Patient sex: F
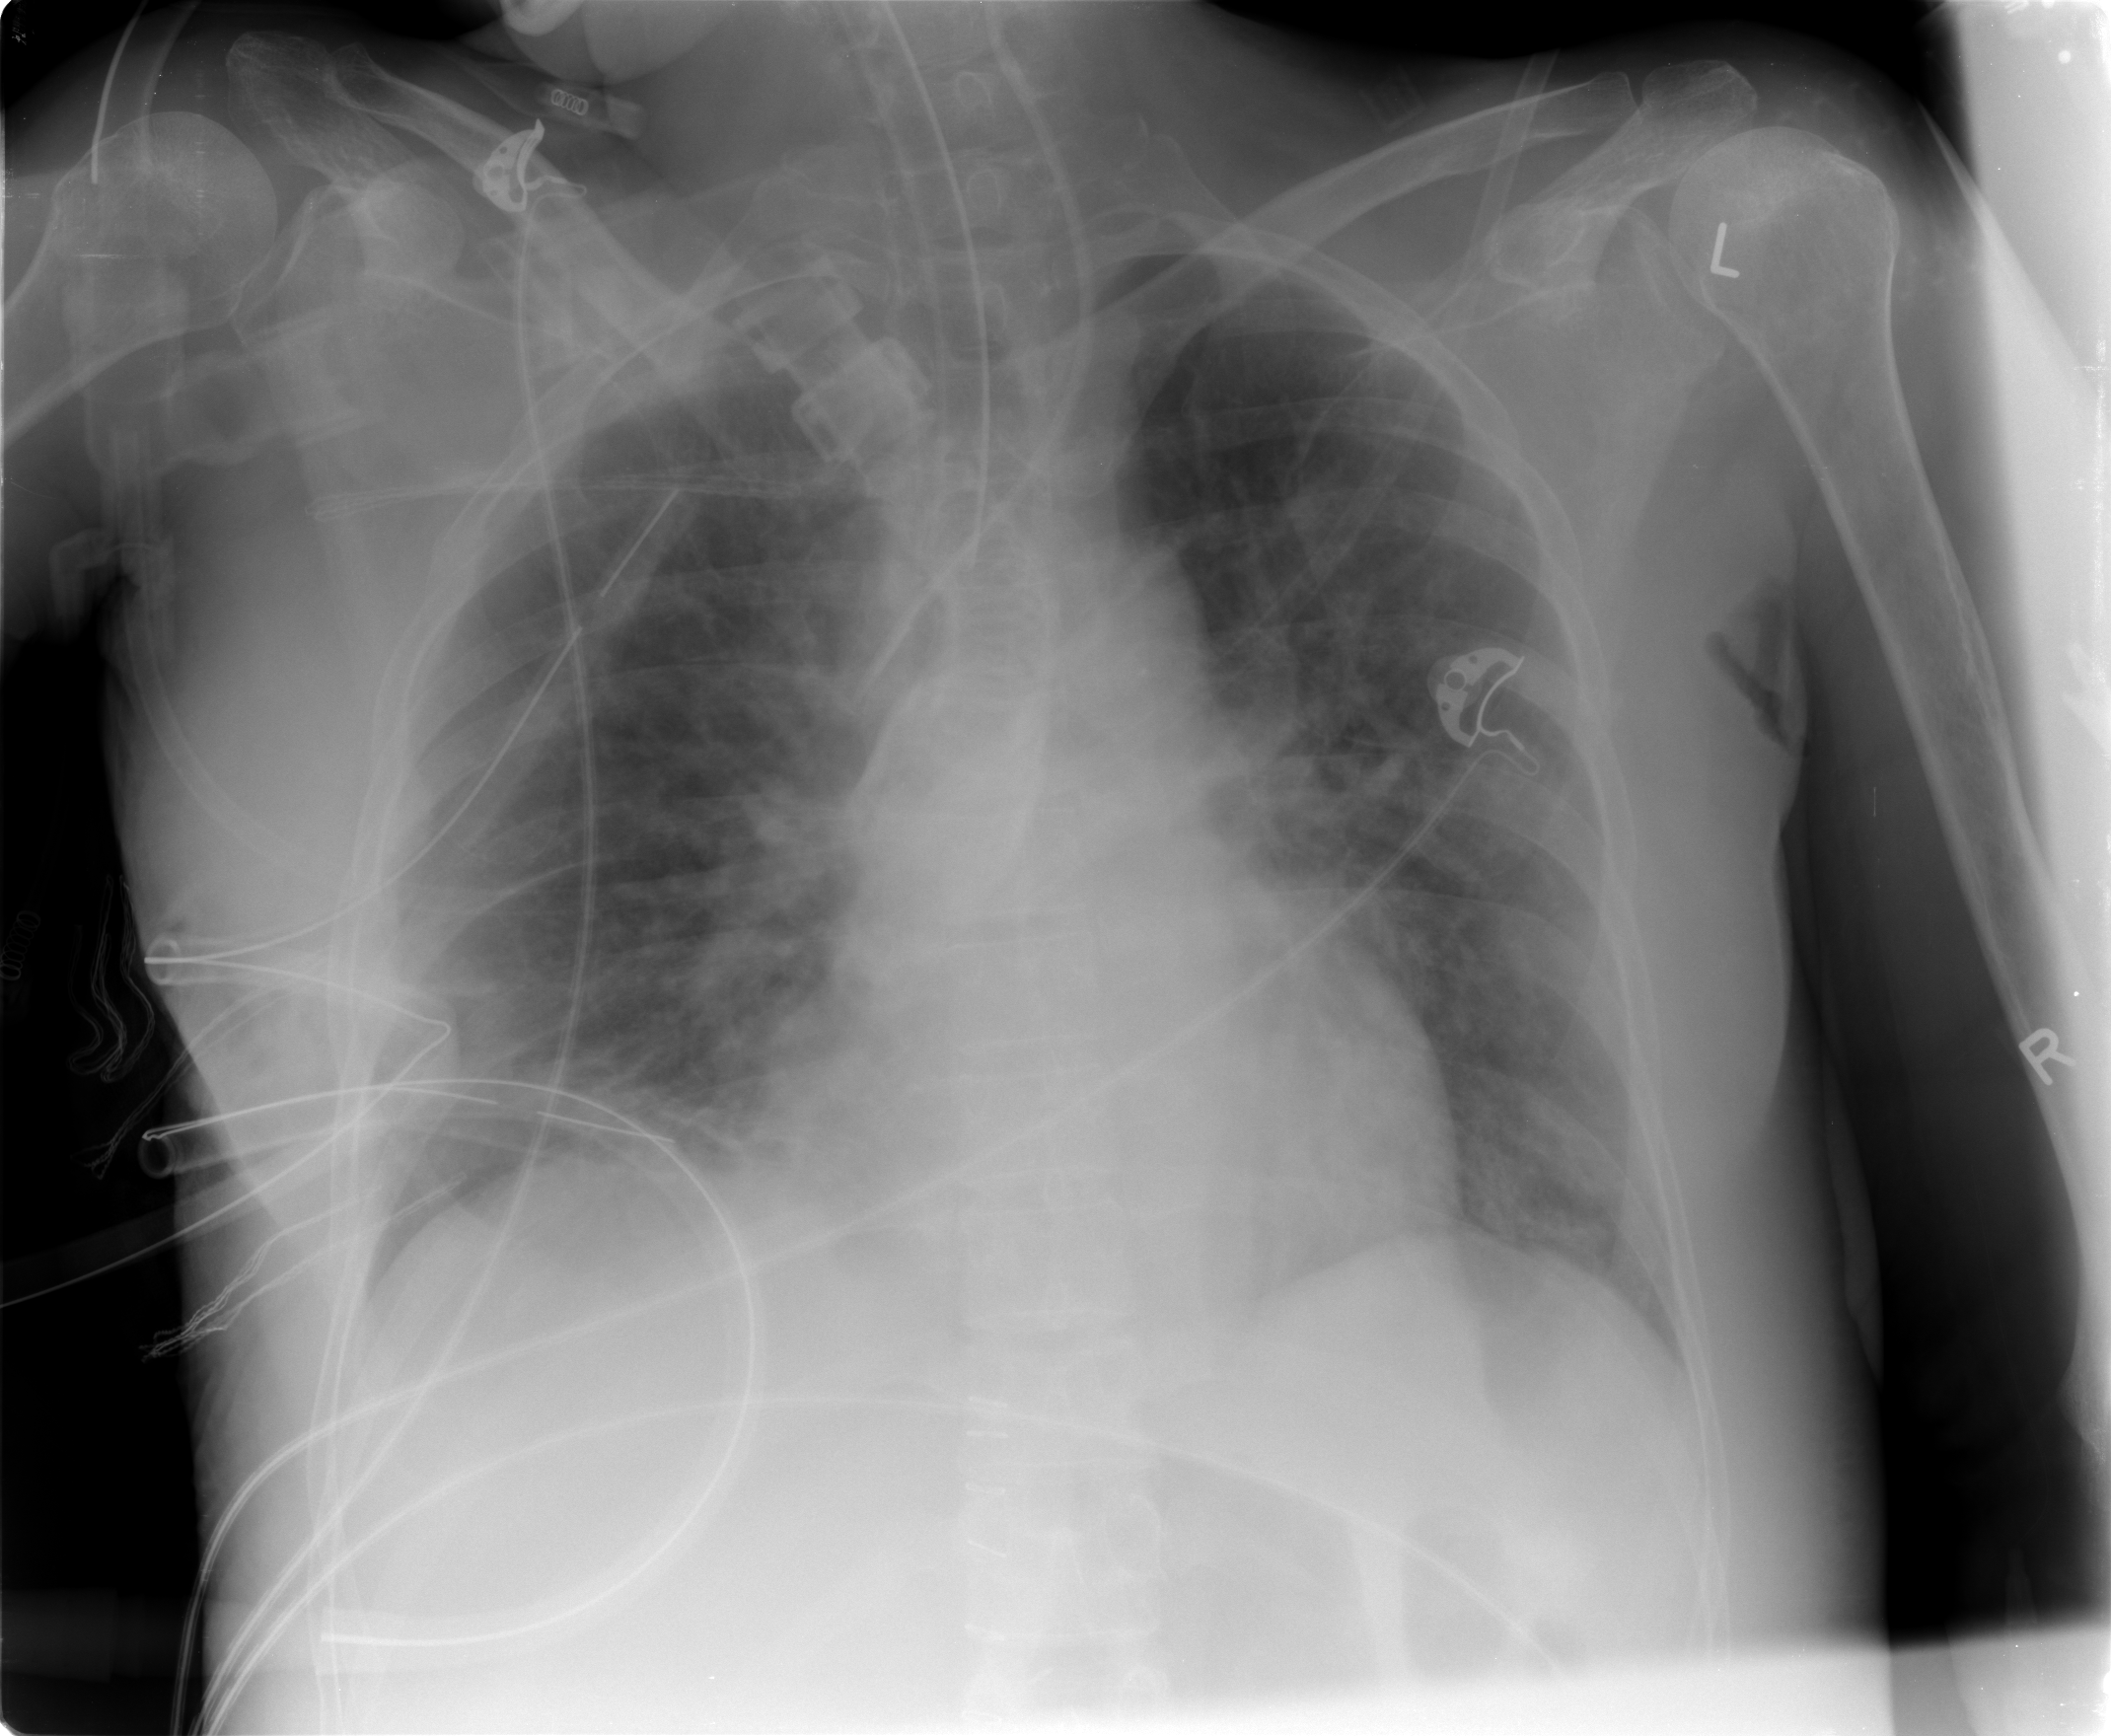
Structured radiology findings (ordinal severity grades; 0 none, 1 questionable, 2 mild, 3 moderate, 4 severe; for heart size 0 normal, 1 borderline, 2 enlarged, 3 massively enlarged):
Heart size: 0
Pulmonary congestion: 2
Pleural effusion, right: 1
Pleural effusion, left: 1
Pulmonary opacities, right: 0
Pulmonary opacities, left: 0
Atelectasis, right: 2
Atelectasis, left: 2